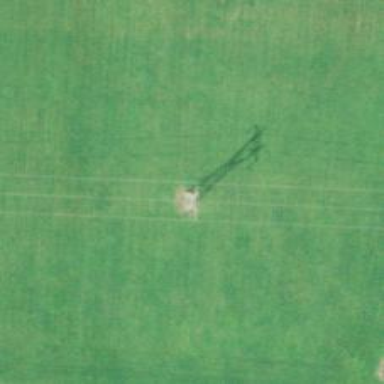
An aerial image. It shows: Lattice structure tower used for power transmission.